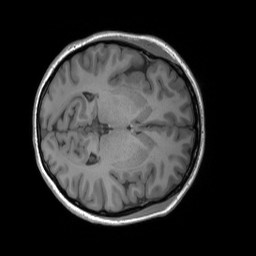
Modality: T1w
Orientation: axial
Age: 31
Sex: female